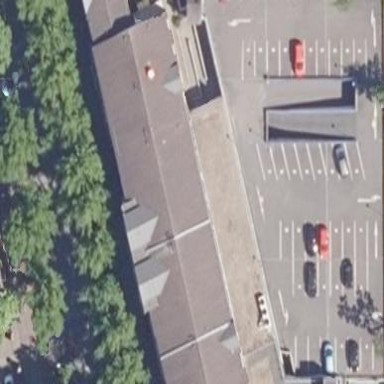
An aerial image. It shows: Multi-storey parking building.